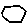
Label: hexagon